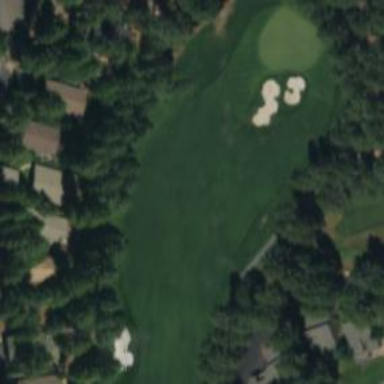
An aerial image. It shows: View of golf hole.